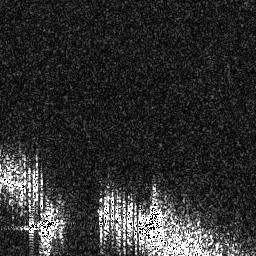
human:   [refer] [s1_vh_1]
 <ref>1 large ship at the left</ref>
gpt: <box>[[13, 40, 33, 55, 0]]</box>